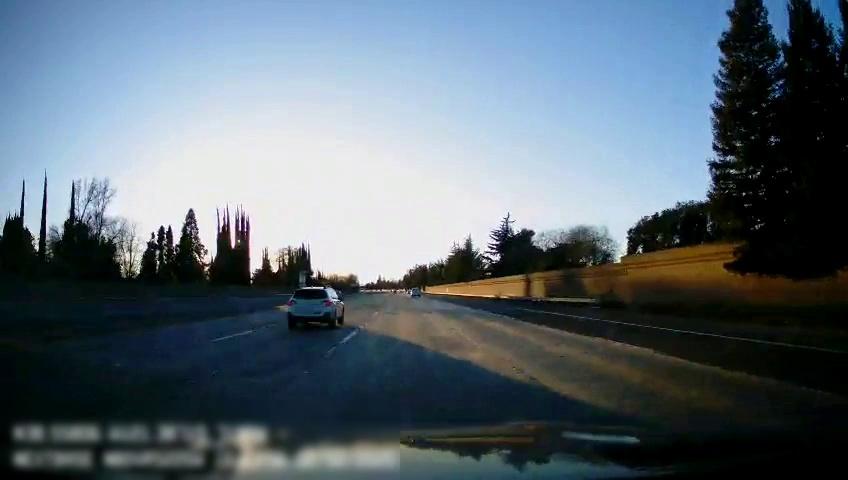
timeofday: Day
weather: Sunny
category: Drivable Space
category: Vehicles | Truck
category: Vehicles | SUV
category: Lanes | Alternate Lane
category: Lanes | Current Lane
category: Lanes | Alternate Lane
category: Lanes | Alternate Lane